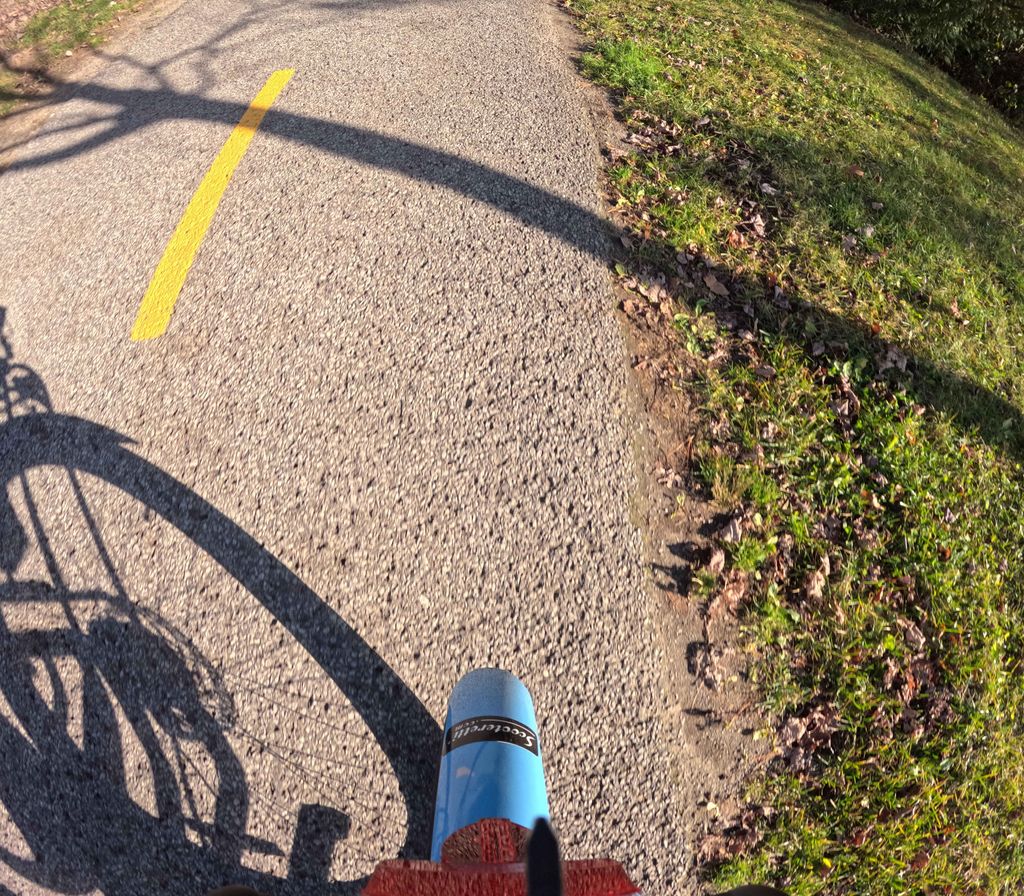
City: ottawa-gatineau